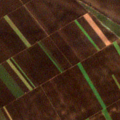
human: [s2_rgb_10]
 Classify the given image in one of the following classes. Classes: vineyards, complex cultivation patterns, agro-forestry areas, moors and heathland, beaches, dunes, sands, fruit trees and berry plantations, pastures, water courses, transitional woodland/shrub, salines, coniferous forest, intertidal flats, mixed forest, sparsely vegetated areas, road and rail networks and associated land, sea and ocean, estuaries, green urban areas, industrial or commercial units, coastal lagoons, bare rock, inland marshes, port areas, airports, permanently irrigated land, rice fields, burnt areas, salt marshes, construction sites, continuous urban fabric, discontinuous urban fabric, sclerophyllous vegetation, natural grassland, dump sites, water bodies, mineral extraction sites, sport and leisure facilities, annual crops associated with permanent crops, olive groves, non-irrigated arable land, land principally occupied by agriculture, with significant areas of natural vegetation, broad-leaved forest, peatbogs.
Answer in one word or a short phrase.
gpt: non-irrigated arable land